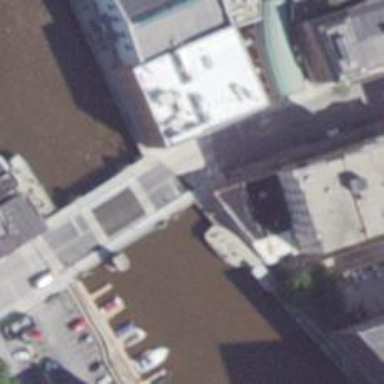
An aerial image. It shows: Footway road that includes lift bridge.